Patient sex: F
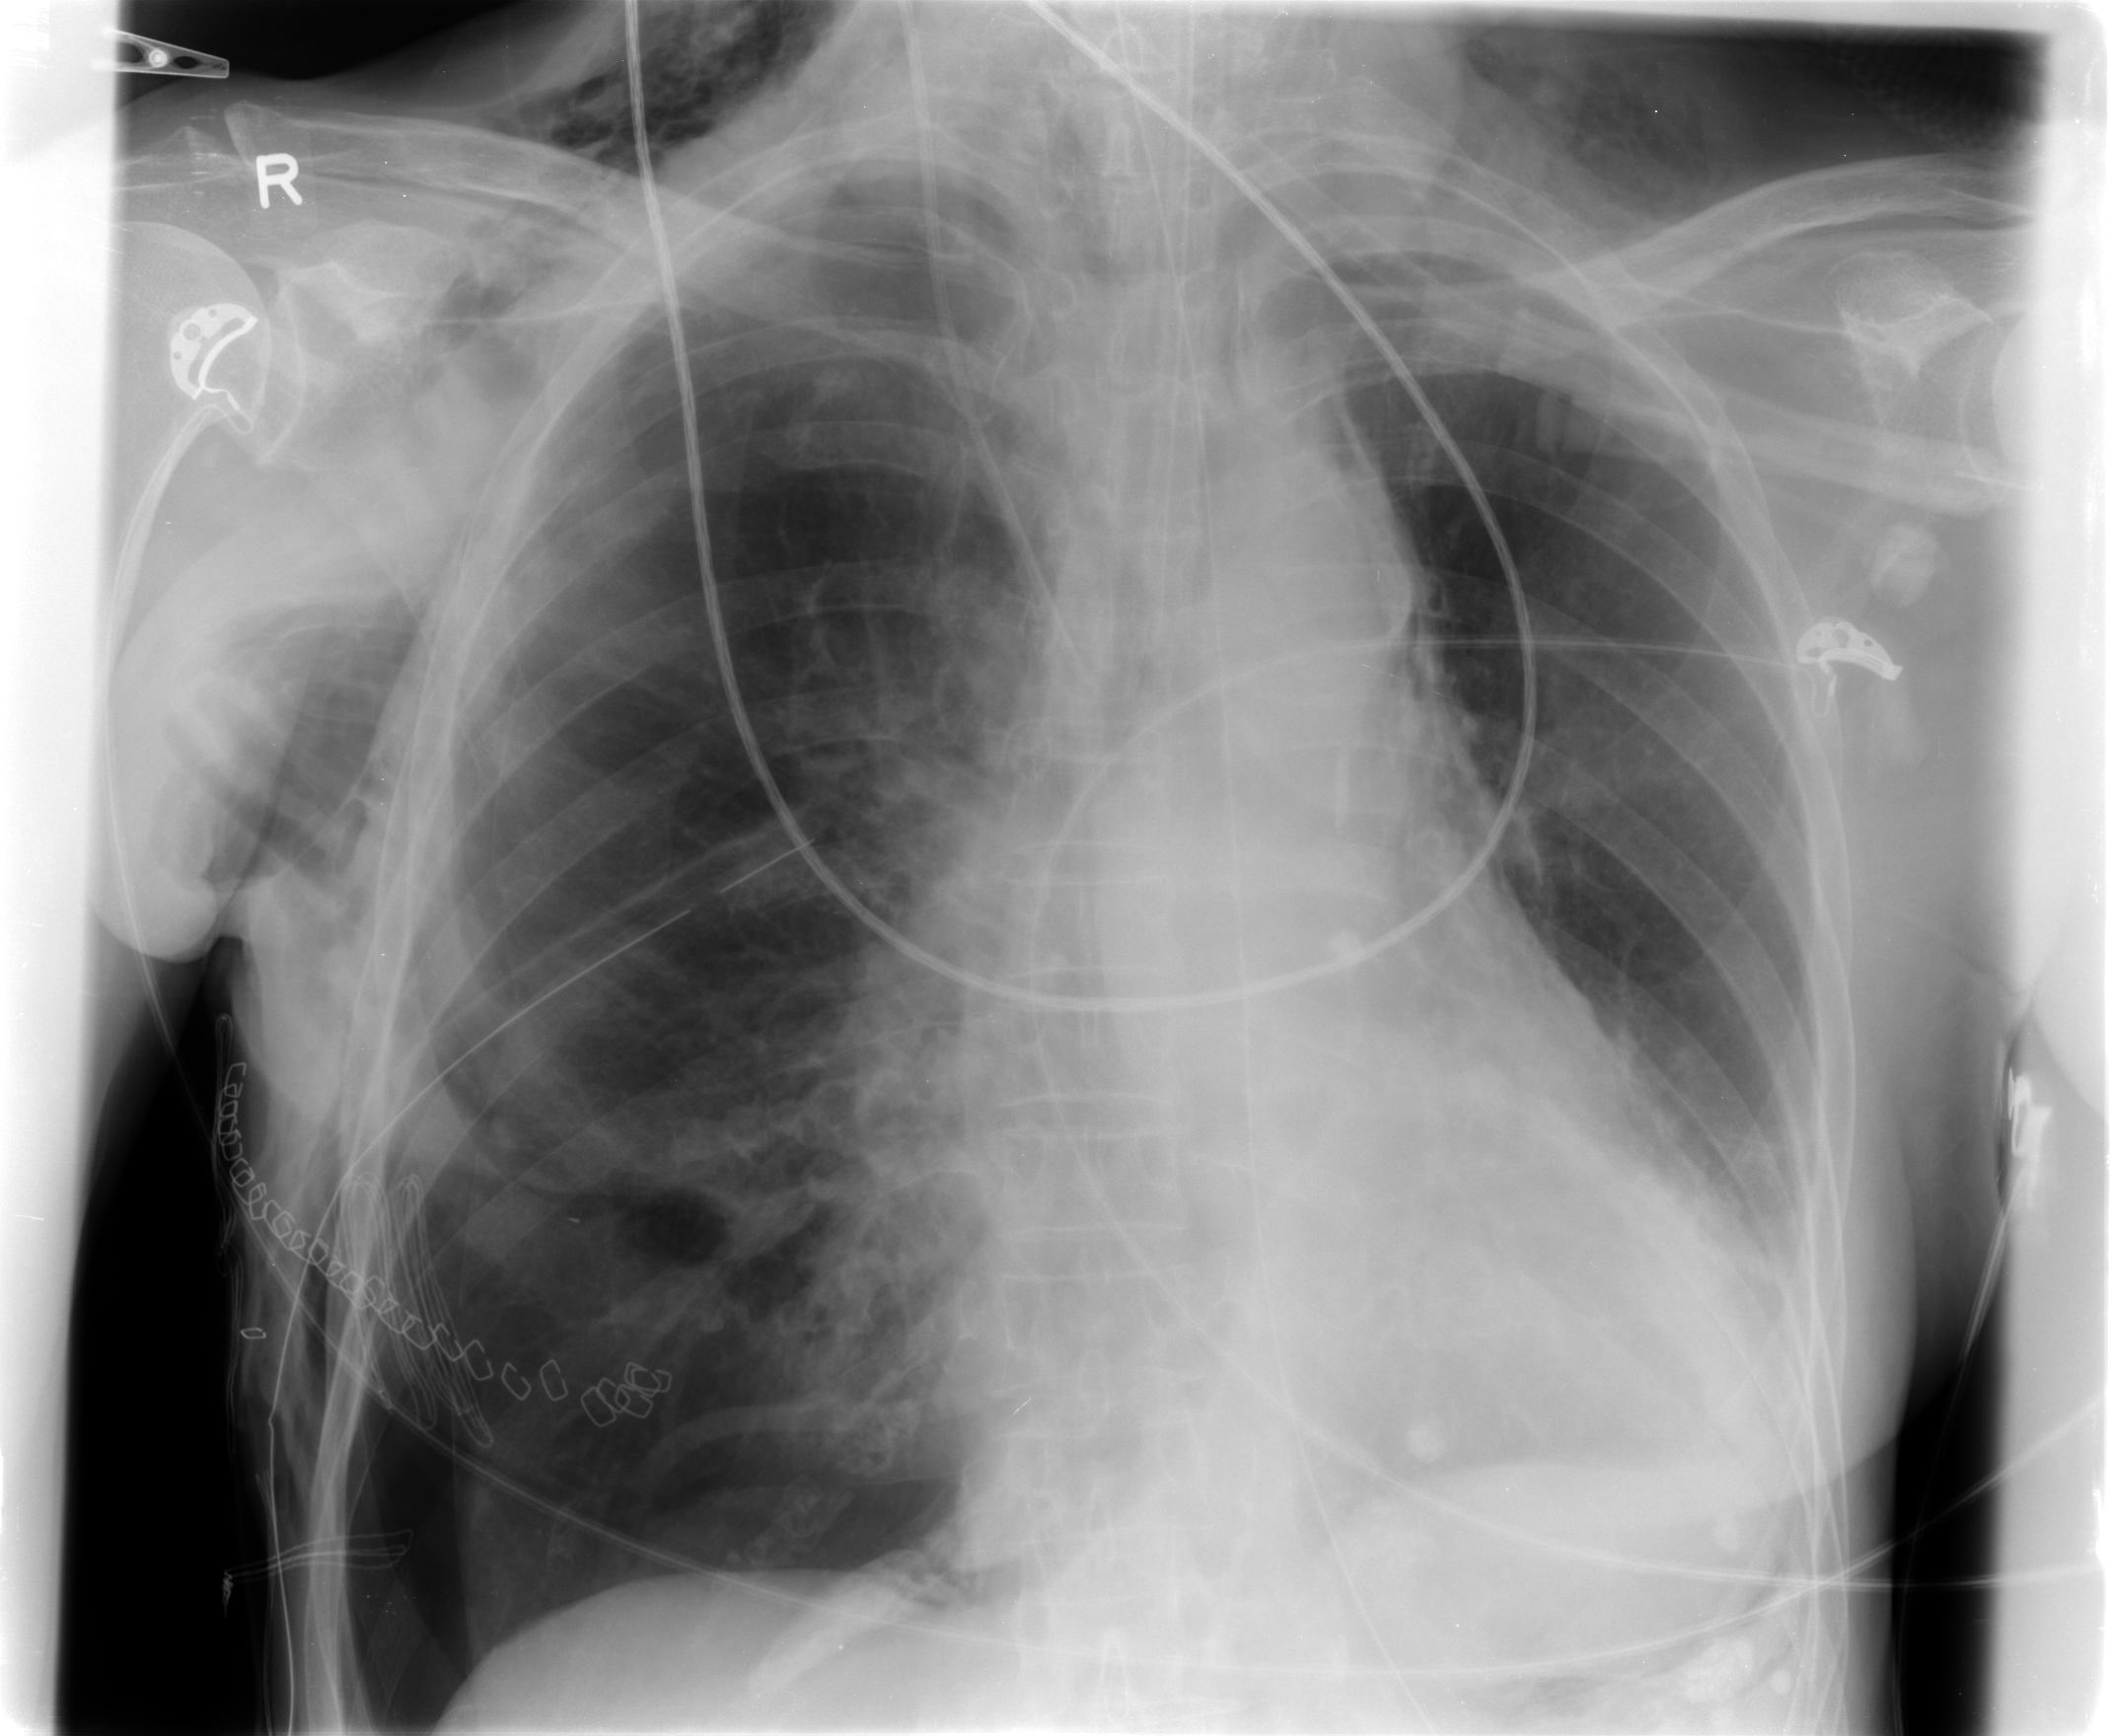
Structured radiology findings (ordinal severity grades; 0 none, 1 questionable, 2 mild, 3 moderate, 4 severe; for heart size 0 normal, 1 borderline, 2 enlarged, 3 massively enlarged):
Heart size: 2
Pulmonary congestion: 1
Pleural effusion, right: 0
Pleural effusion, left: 1
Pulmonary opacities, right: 0
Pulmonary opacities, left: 0
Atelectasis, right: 0
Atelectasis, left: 0